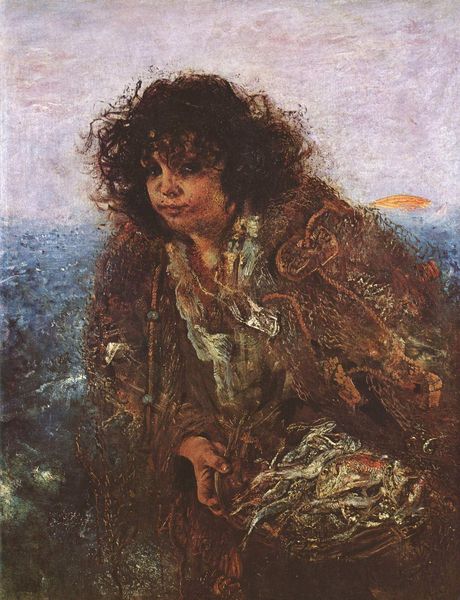
Titel: Italienisches Fischerkind
Künstler: Anton Romako
Standort: Wien
Institution: Österreichische Galerie im Belvedere
Schlagwörter: blau, dunkel, feder, gemälde, hand, himmel, meer, umhang, wasser, weiß, grün, mädchen, ocker, see, äste, braun, bunt, frau, frisur, grau, haar, holz, orange, schwarz, blick, rot, hochformat, malerei, hemd, arm, arme, augen, gesicht, silber, tot, portrait, porträt, öl, horizont, sonnenaufgang, wind, sonne, haare, mantel, schnur, kind, locken, perle, perlen, rosa, arbeit, boot, genre, gischt, küste, schiff, wangen, wellen, fischer, netze, sammlerin, kette, lila, sonnenuntergang, sturm, wild, essen, weib, korb, junge, nahrung, lumpen, seil, lockig, gefangen, wirr, leinwand, fisch, anhänger, kraus, verwest, fangen, bettler, bettlerin, fang, armut, netz, fische, fischerin, fischfrau, fischverkäuferin, hexe, dunkelhaarig, aal, dreckig, fischfang, viollet, roa, fischernetz, tote fische, sonnenuntergag, mante, kraken, verkommen, mantell, sonnernuntergang, fischerjunge, netzsenker